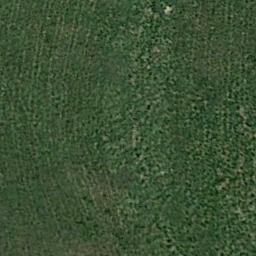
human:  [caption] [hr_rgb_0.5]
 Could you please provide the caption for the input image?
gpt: The entire image is dominated by grass .

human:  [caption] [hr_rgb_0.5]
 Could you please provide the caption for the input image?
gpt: A large lush green meadow covered with green grass .

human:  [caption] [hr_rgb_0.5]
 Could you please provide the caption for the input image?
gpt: This meadow has a striped texture and part of the meadow is relatively sparse .

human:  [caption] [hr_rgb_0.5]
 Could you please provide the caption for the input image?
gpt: There is no grass in some parts of the meadow .

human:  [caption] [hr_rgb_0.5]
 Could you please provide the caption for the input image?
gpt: A dense meadow with many green grass .